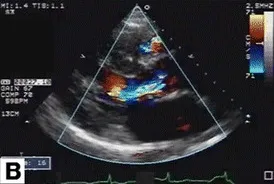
Echocardiographic and angiographic findings of case 2. Aortic regurgitant jet.
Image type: radiology (ultrasound)